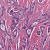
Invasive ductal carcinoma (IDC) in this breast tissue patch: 1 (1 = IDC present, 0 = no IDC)